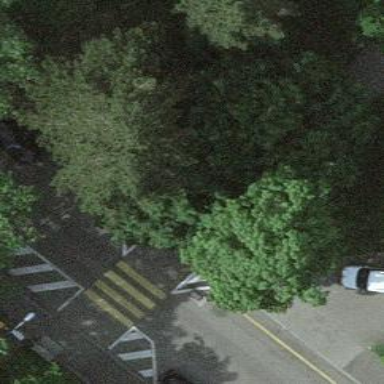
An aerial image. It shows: Kerb barrier.